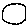
Label: circle